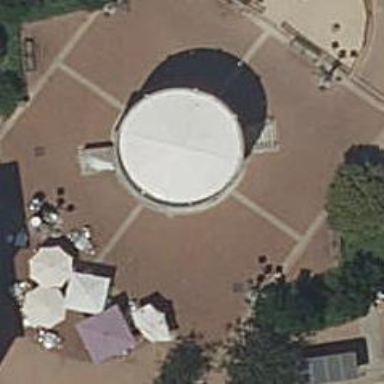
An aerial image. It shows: Bandstand located on the roof of building.